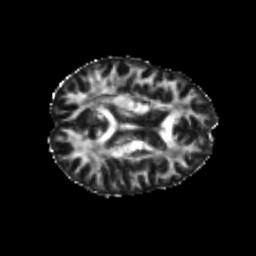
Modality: FA
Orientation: axial
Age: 22
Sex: female
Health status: healthy
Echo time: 0.074 s